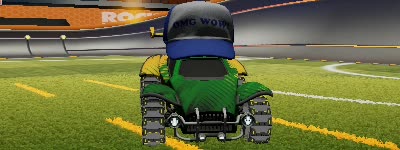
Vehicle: octane